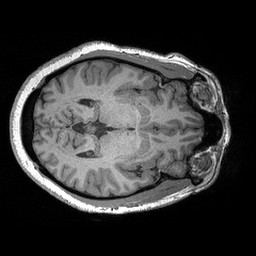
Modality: T1w
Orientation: axial
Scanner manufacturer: siemens
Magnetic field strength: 3 T
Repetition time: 2.3 s
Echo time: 0.00298 s